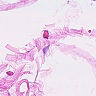
Metastatic tissue present: no